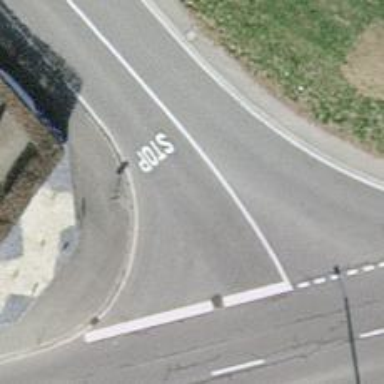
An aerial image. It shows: Tertiary road with asphalt surface. The road has designated cycle lane on the left.